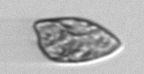
Label: Prorocentrum_dentatum